Question: I'm using a button on my main menu created by 'texturepacker.jar' as button.pack file with a 'PNG' , the problem in my PNG button there is no red border but when i run the program i see the button surrounded by a 1 pixel red border that I can't seem to find from where comes !
here is the button in the run time :

and this is the code who generate the button :
'''
@Override
public void render(float delta) {
Gdx.gl.glClearColor(3, 2, 0, 1);
Gdx.gl.glClear(GL20.GL_COLOR_BUFFER_BIT);
stage.act(delta);
stage.draw();
}
@Override
public void show() {
stage = new Stage();
atlas = new TextureAtlas("gui/button.pack");
skin = new Skin(atlas);
table = new Table(skin);
table.setBounds(0, 0, Gdx.graphics.getWidth(), Gdx.graphics.getHeight());
black = new BitmapFont(Gdx.files.internal("font/black.fnt"), false);
TextButtonStyle textButtonStyle = new TextButtonStyle();
textButtonStyle.up = skin.getDrawable("button_up");
textButtonStyle.down = skin.getDrawable("button_pressed");
textButtonStyle.pressedOffsetX = 1;
textButtonStyle.pressedOffsetY = -1;
textButtonStyle.font = black;
buttonExit = new TextButton("EXIT", textButtonStyle);
buttonExit.pad(20);
table.add(buttonExit);
table.debug();
stage.addActor(table);
}
'''
any help on how to remove this red border?
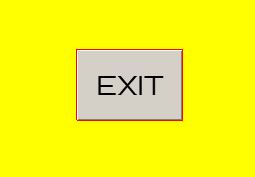
Answer: The border is there due to 'table.debug();'. Remove this and the red border should disappear.
The scene2d debugging functionality should help to show how a Table will layout the cells and actors within. It can also help with event handling to show the bounds of arbitrary actors for mouse-over or click events.
In the past it was necessary to have a seperate 'drawDebug()' call, but this has been changed and is now integrated into 'stage.draw();' when debugging has been enabled.